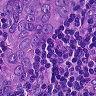
Metastatic tissue present: yes